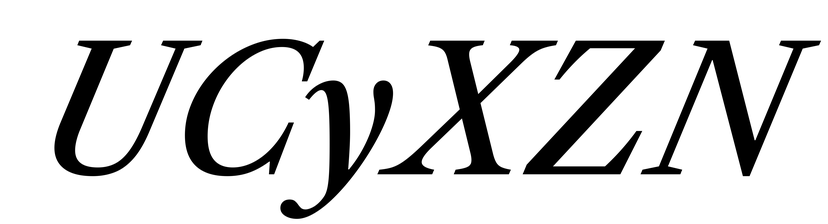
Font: LibreCaslonText-Italic_Medium_Italic